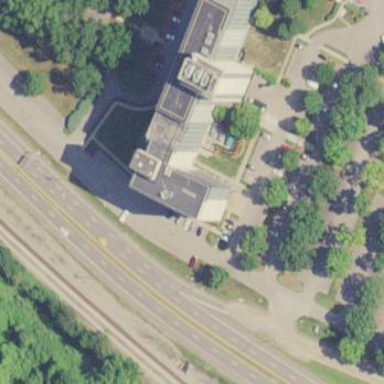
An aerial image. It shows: Office building.